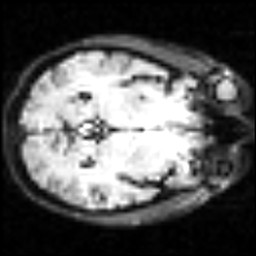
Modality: inplaneT2
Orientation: axial